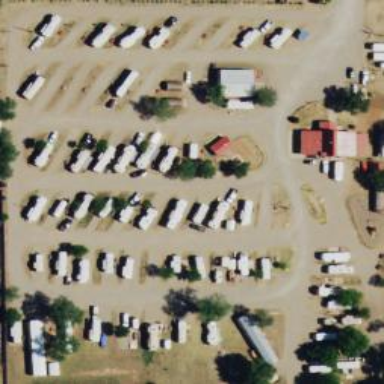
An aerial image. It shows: Caravan site for tourism.